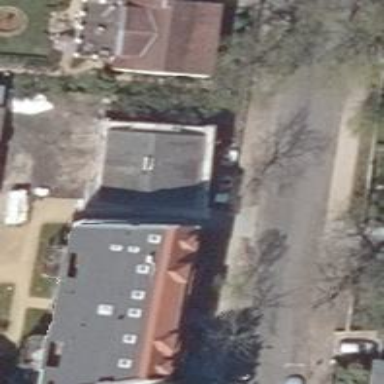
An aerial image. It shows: Residential building with red saltbox roof made of roof tiles.